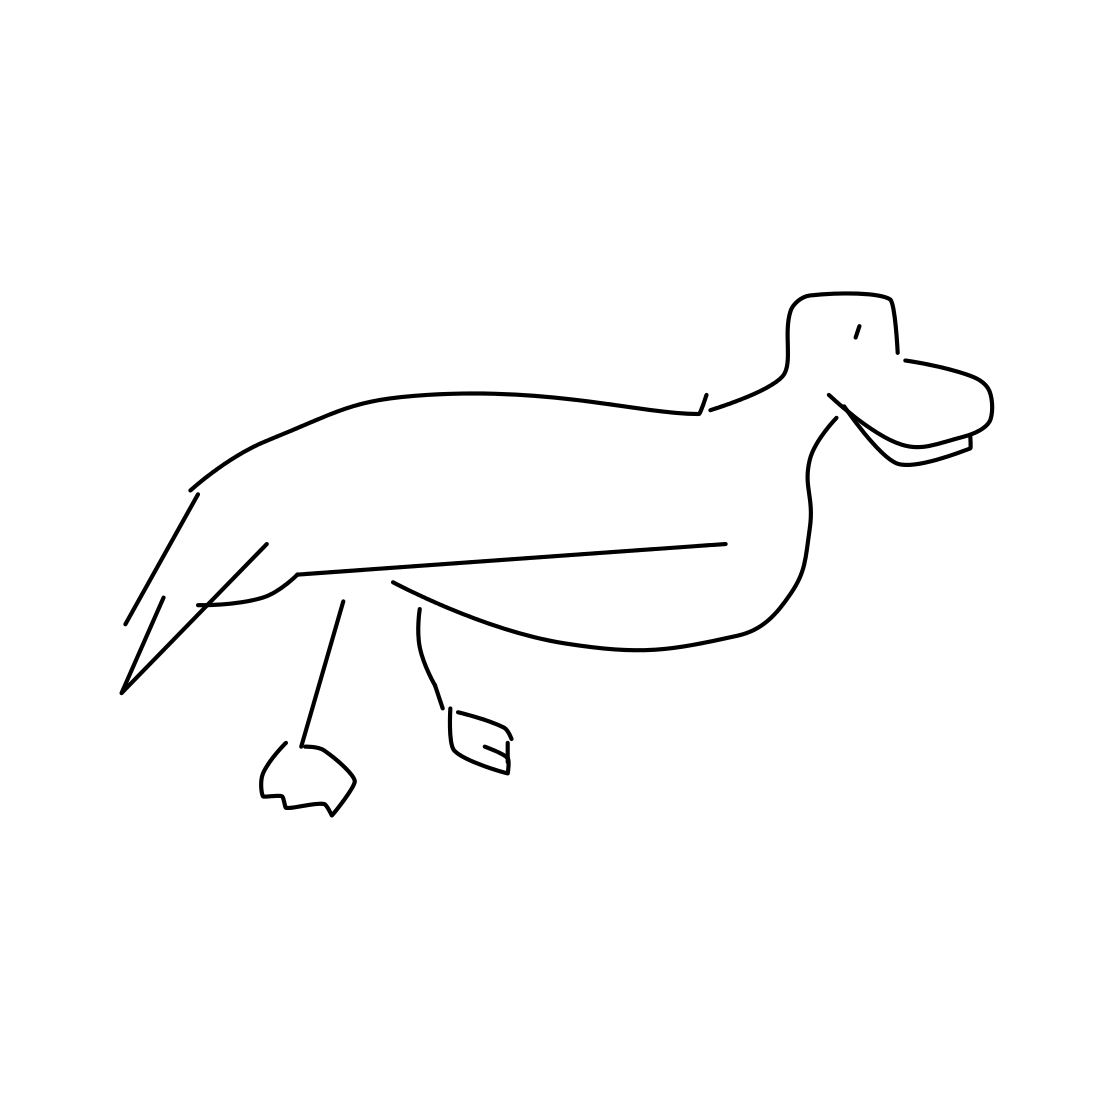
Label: duck